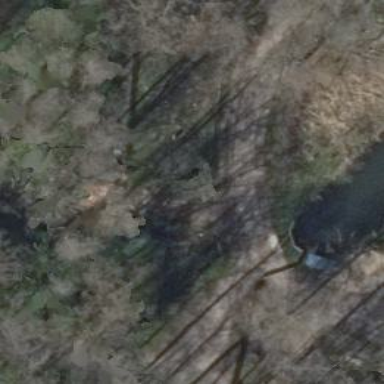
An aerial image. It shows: Culvert tunnel.